Question: I am working on This question. Have Solved many of them But stuck with the Computation of n^n = 10^7..
How should i Evaluate above for the value of n..
The original Question is :-
Assume you have two computers, CA and CB, capable of performing 10^7 and
10^9 operations per second, respectively. Both computers run a set of algorithms whose
precise complexities f(n) are given below. Determine the size n of the biggest input that
can be processed in 1 second for each computer, as in the example.

The precise complexity tells you how many operations are performed to solve an instance
of size n. Assume each operation takes the same time and that the input sizes are natural
numbers 1, 2, 3, . . .
The point of this exercise is to see how much can we gain by going from CA to CB.
Any comments will be appreciated for the evaluating n^n = 10^7 ....
Thanks
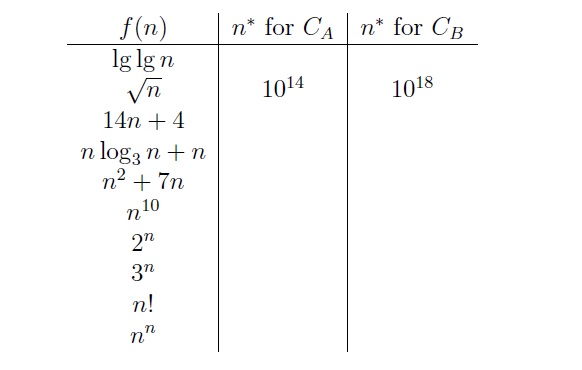
Answer: We have number of operations (per second).
The function maps input size to number of operations.
So all we need to do is set that function equal to the number of operations, and calculate 'n'.
> sqrt(n) = 10sqrt(n) = (10)n = 10